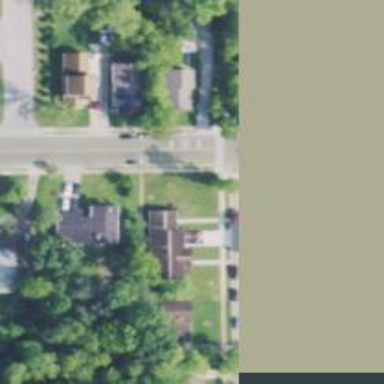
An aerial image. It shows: Residential road with separate sidewalk.